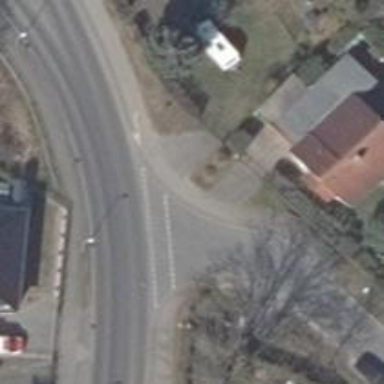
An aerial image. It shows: Uncontrolled crossing on the road.